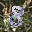
Label: 8